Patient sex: F
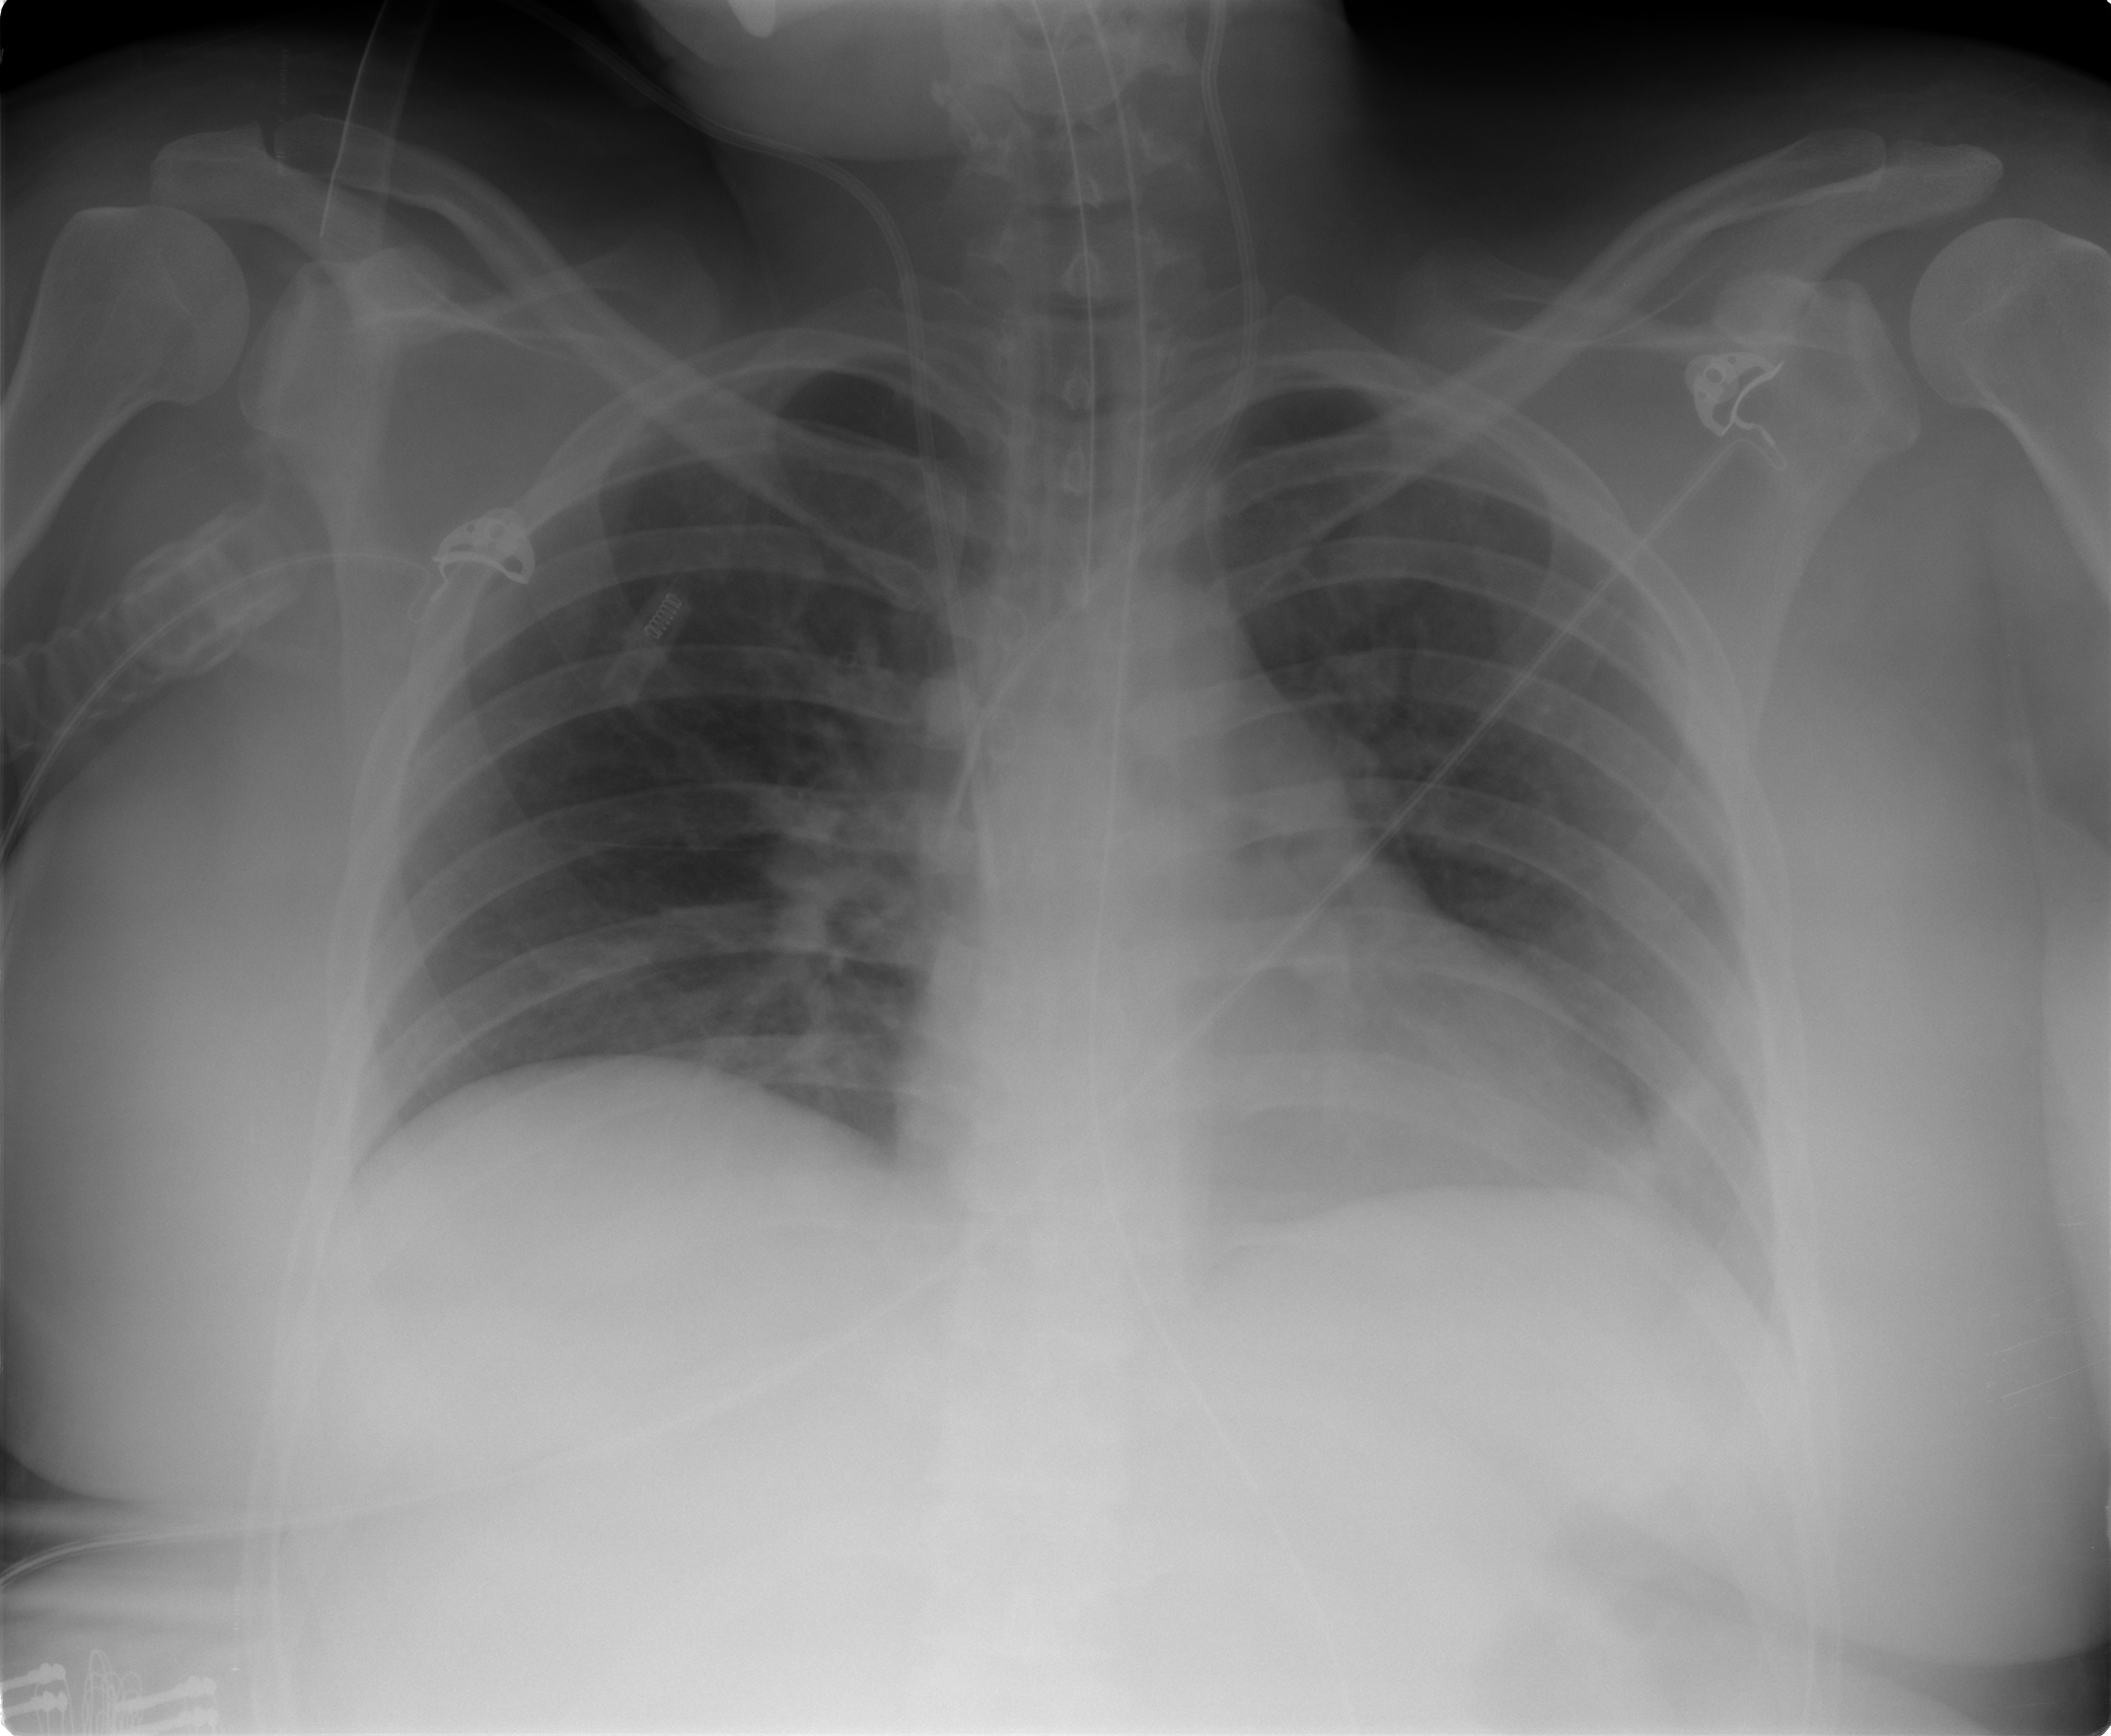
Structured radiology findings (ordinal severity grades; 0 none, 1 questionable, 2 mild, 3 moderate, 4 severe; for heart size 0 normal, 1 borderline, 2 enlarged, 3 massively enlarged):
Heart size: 0
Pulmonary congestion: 0
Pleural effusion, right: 0
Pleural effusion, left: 0
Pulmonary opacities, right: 0
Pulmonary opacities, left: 1
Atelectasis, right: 2
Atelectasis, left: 2